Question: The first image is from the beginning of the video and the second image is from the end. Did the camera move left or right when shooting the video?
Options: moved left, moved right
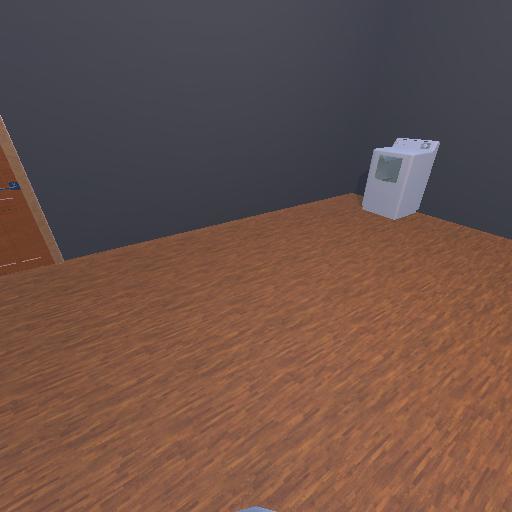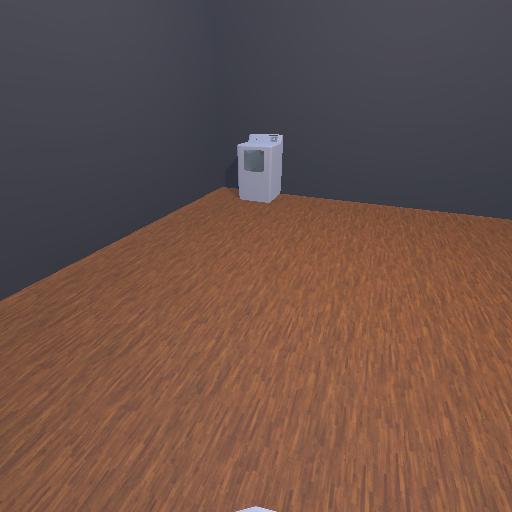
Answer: moved left